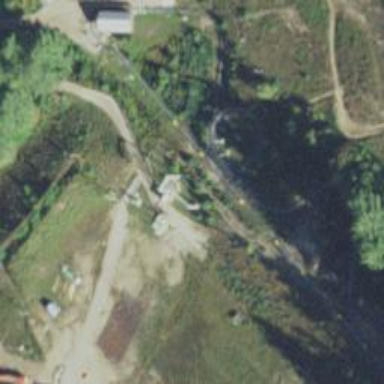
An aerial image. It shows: Narrow-gauge railway.